Question: I use sql server 2014.
I have a table in my ManuDB database called (waqf).
I am trying to update the table
but not allowed and a message (invalid object name waqf) appears.
I don't know what is the reason although I have a table called waqf.

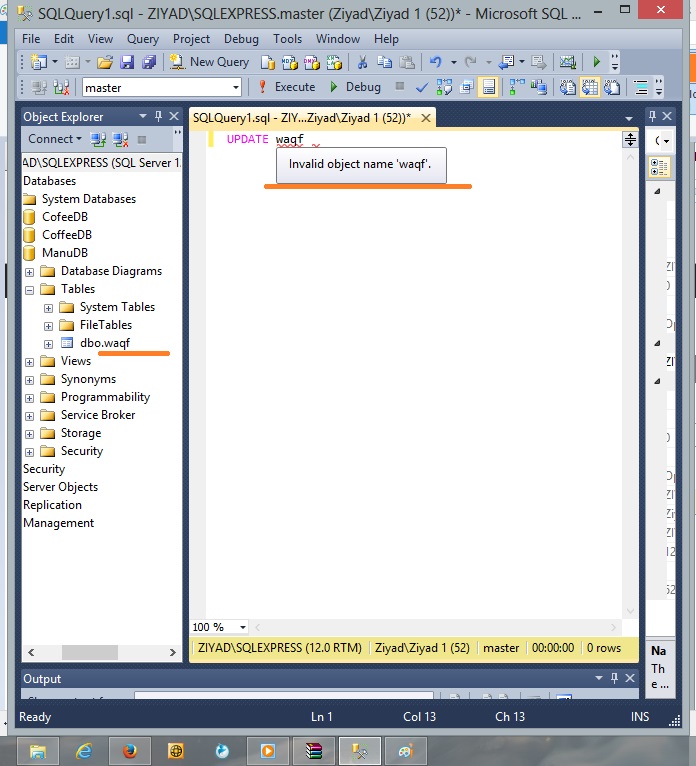
Answer: Because you are executing the statement in Master Database as shown in the snip shot.

select the correct database from drop down list shown in picture or execute the following statement.
'''
USE ManuDB
GO
UPDATE ......
'''